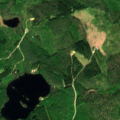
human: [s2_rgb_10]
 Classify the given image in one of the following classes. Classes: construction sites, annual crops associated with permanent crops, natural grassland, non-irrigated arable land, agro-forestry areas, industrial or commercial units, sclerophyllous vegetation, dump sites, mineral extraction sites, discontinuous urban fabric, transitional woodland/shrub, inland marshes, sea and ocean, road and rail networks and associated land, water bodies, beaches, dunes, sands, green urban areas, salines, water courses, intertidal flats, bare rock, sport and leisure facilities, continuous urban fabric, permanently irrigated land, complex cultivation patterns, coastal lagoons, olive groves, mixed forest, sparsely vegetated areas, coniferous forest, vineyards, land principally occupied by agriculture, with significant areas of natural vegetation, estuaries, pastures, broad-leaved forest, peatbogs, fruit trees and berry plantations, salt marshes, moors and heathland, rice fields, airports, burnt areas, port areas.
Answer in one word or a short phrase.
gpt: broad-leaved forest, coniferous forest, mixed forest